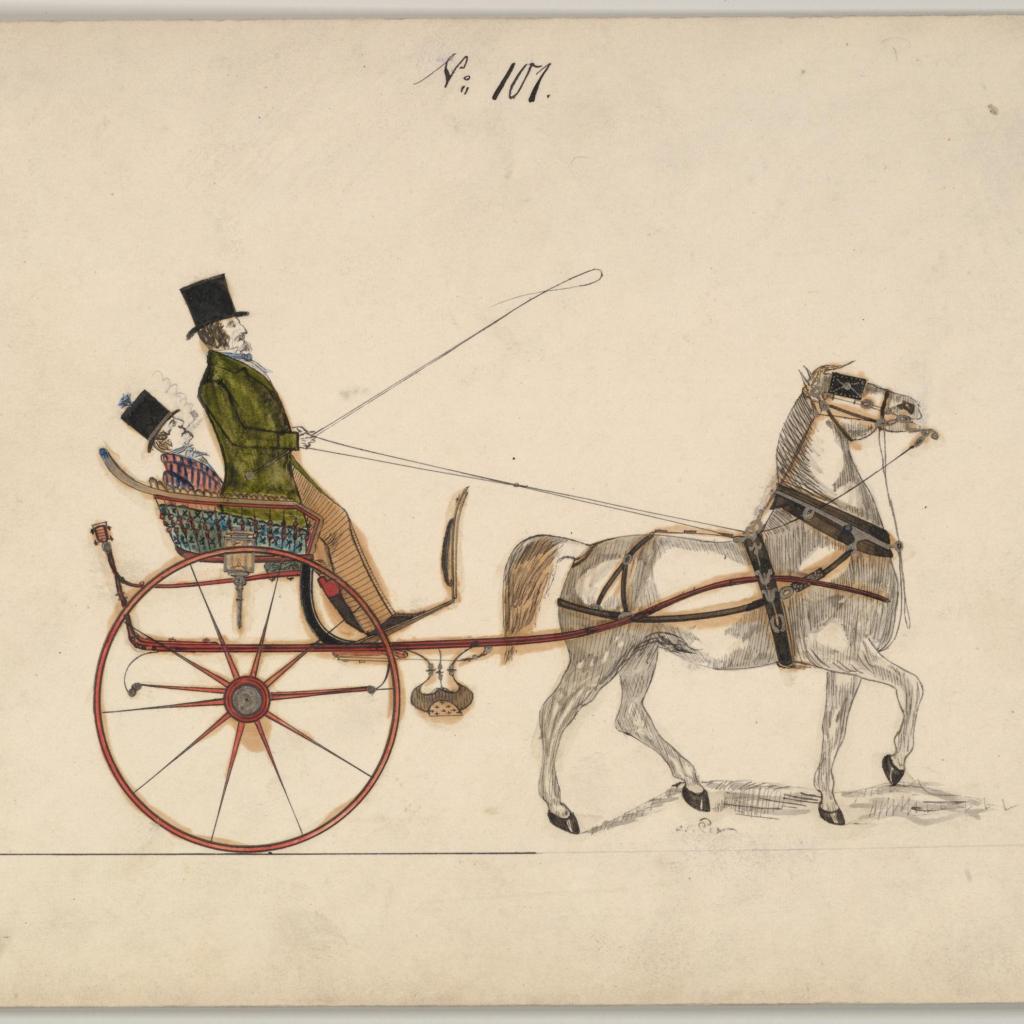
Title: Design for Gig, no. 101
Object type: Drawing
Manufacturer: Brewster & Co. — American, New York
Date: ca. 1880
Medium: Pen and black ink, watercolor and gouache
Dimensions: sheet: 5 3/4 x 8 3/4 in. (14.6 x 22.2 cm)
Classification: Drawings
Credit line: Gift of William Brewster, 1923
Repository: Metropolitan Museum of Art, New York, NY